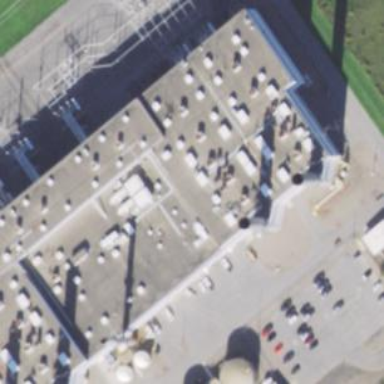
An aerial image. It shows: Gas turbine generator powered by gas.